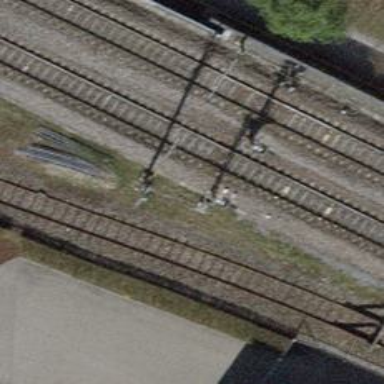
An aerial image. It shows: Disused railway spur with one track.